Исследуется зависимость тормозного пути $S_{T}$, который проходит материальная точка при прямолинейном движении в однородной среде с неизвестными свойствами, от начальной скорости материальной точки $v$. График этой зависимости имеет вид, показанный на рисунке.
Какой путь проходит материальная точка за время торможения от скорости $v_{1}=4~м/с$ до $v_{2}=3.99~м/с$?
За какое время она проходит этот путь?
Чему равно ускорение материальной точки при скорости $v_{1}=4~м/с$? Действие всех сил на материальную точку, кроме силы сопротивления среды, скомпенсировано.
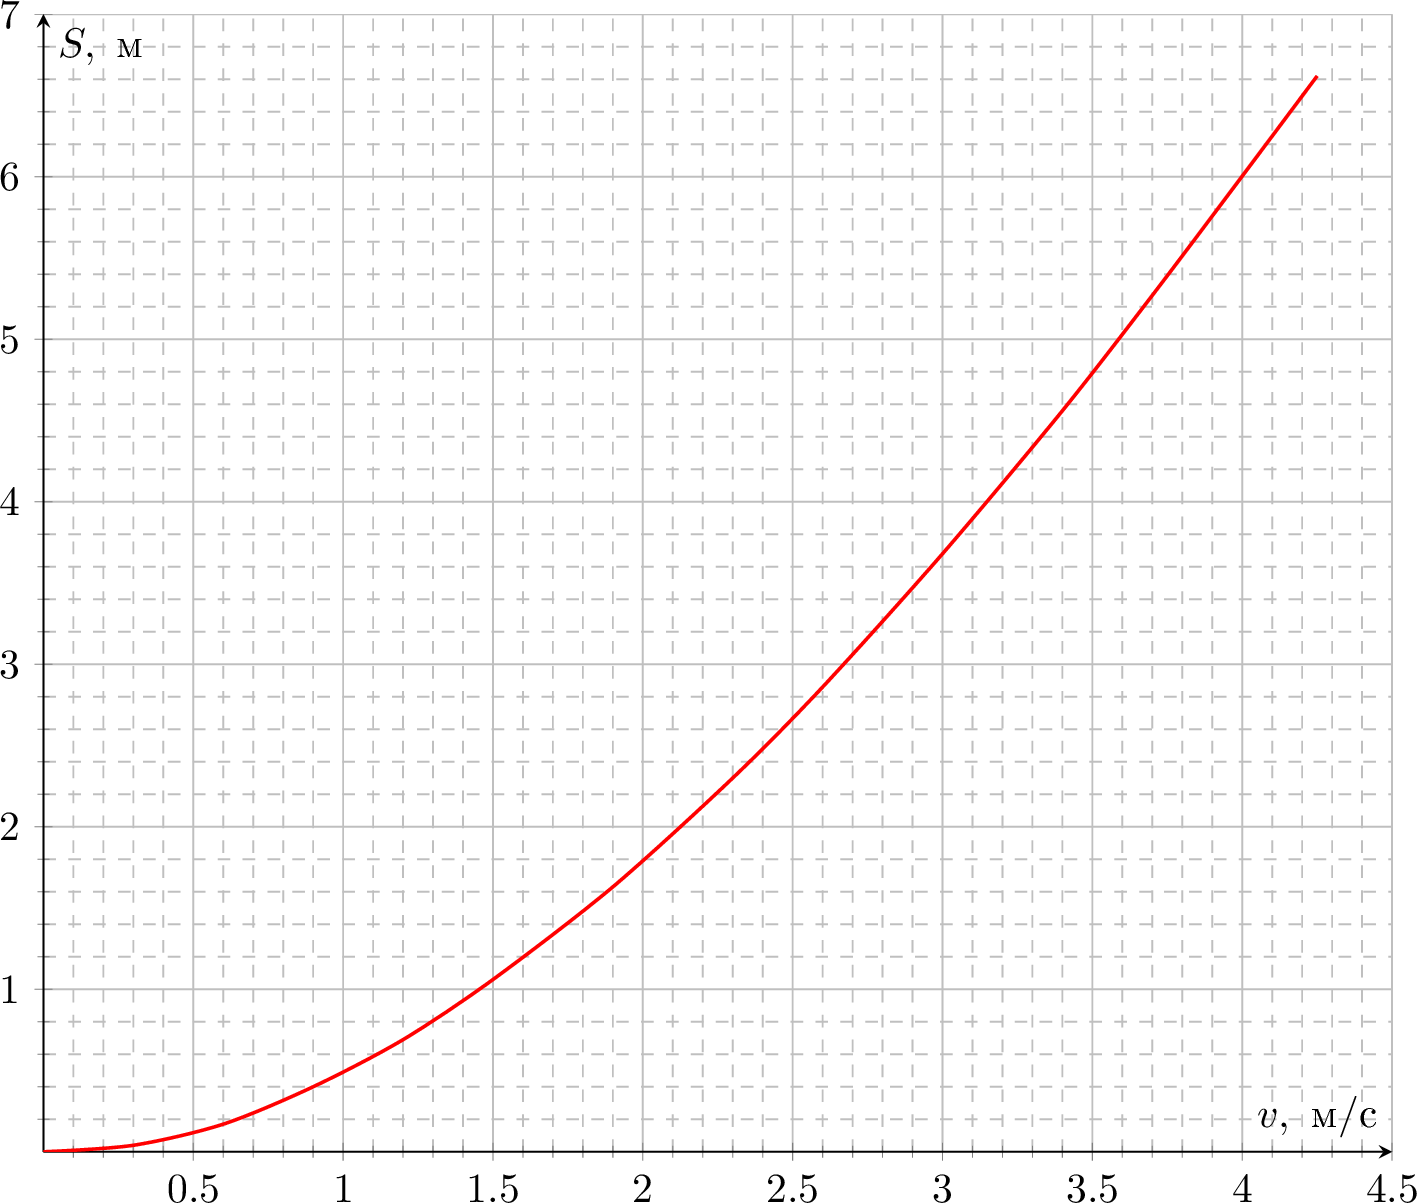
Какой путь проходит материальная точка за время торможения от скорости $v_{1}=4~м/с$ до $v_{2}=3.99~м/с$?
Решение: Торможение от скорости $v_{1}$ до нуля (тормозной путь $S_{T}(v_{1})$) состоит из двух этапов: торможения от $v_{1}$ до $v_{2}$ (за это время точка проходит искомое расстояние $S$) и торможения от $v_{2}$ до нуля (путь $S_{T}(v_{2})$ можно найти из графика). Отсюда $S=S_{T}(v_{1}) - S_{T}(v_{2})$ — путь, проходимый точкой за время торможения от $v_{1}$ до $v_{2}$. Как видно непосредственно из графика, его участок от $v_{1}=4~м/с$ до $v_{2}=3.99~м/с$ можно считать прямой линией с угловым коэффициентом (тангенсом угла наклона к горизонтали) $6~м : 2.4~м/c = 2.5~c$ (смещение на одну клетку в горизонтальном направлении соответствует смещению на $1.25$ клетки по вертикали, в чем легко убедиться, gроведя касательную к графику). Поскольку $\Delta v=v_{1}-v_{2}=0.01~м/с$ ($0.1$ клетки), величина $S=S_{T}(v_{1})-S_{T}(v_{2})=0.025~м$ ($0.125$ клетки).
Ответ: $$ S=S_{T}(v_{1})-S_{T}(v_{2})=0.025~м. $$

За какое время она проходит этот путь?
Решение: Искомый путь $S$ будет пройден за время $$ t=\frac{S}{v_{1}} 0.00625~с. $$
Ответ: $$ t=\frac{S}{v_{1}} 0.00625~с. $$

Чему равно ускорение материальной точки при скорости $v_{1}=4~м/с$?
Решение: Ускорение материальной точки направлено противоположно вектору скорости и равно $$ a=\frac{\Delta v}{t}=1.6~м/с^{2} . $$
Ответ: $$ a=\frac{\Delta v}{t}=1.6~м/с^{2} . $$
Темы:
T, Механика, Кинематика, Всероссийские, Обработка графика, Ускорение